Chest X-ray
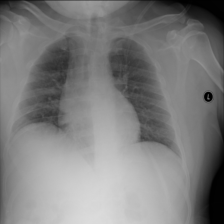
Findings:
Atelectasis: negative
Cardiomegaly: negative
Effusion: negative
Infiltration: negative
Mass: negative
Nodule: negative
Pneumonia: negative
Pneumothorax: negative
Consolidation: negative
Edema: negative
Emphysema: negative
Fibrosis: negative
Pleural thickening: negative
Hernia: negative